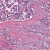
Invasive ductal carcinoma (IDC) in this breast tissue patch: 1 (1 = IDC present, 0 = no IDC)